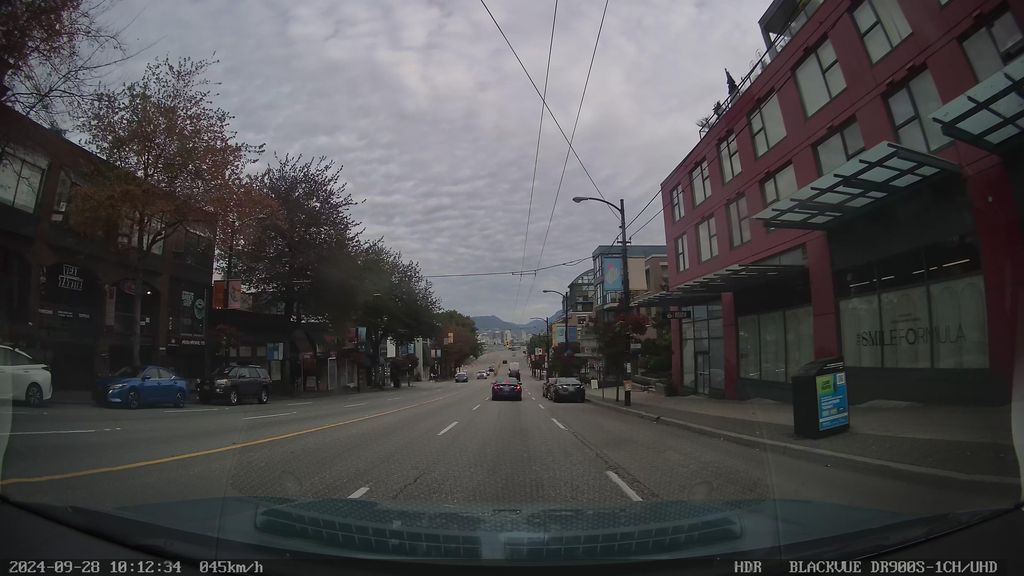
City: vancouver